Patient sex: F
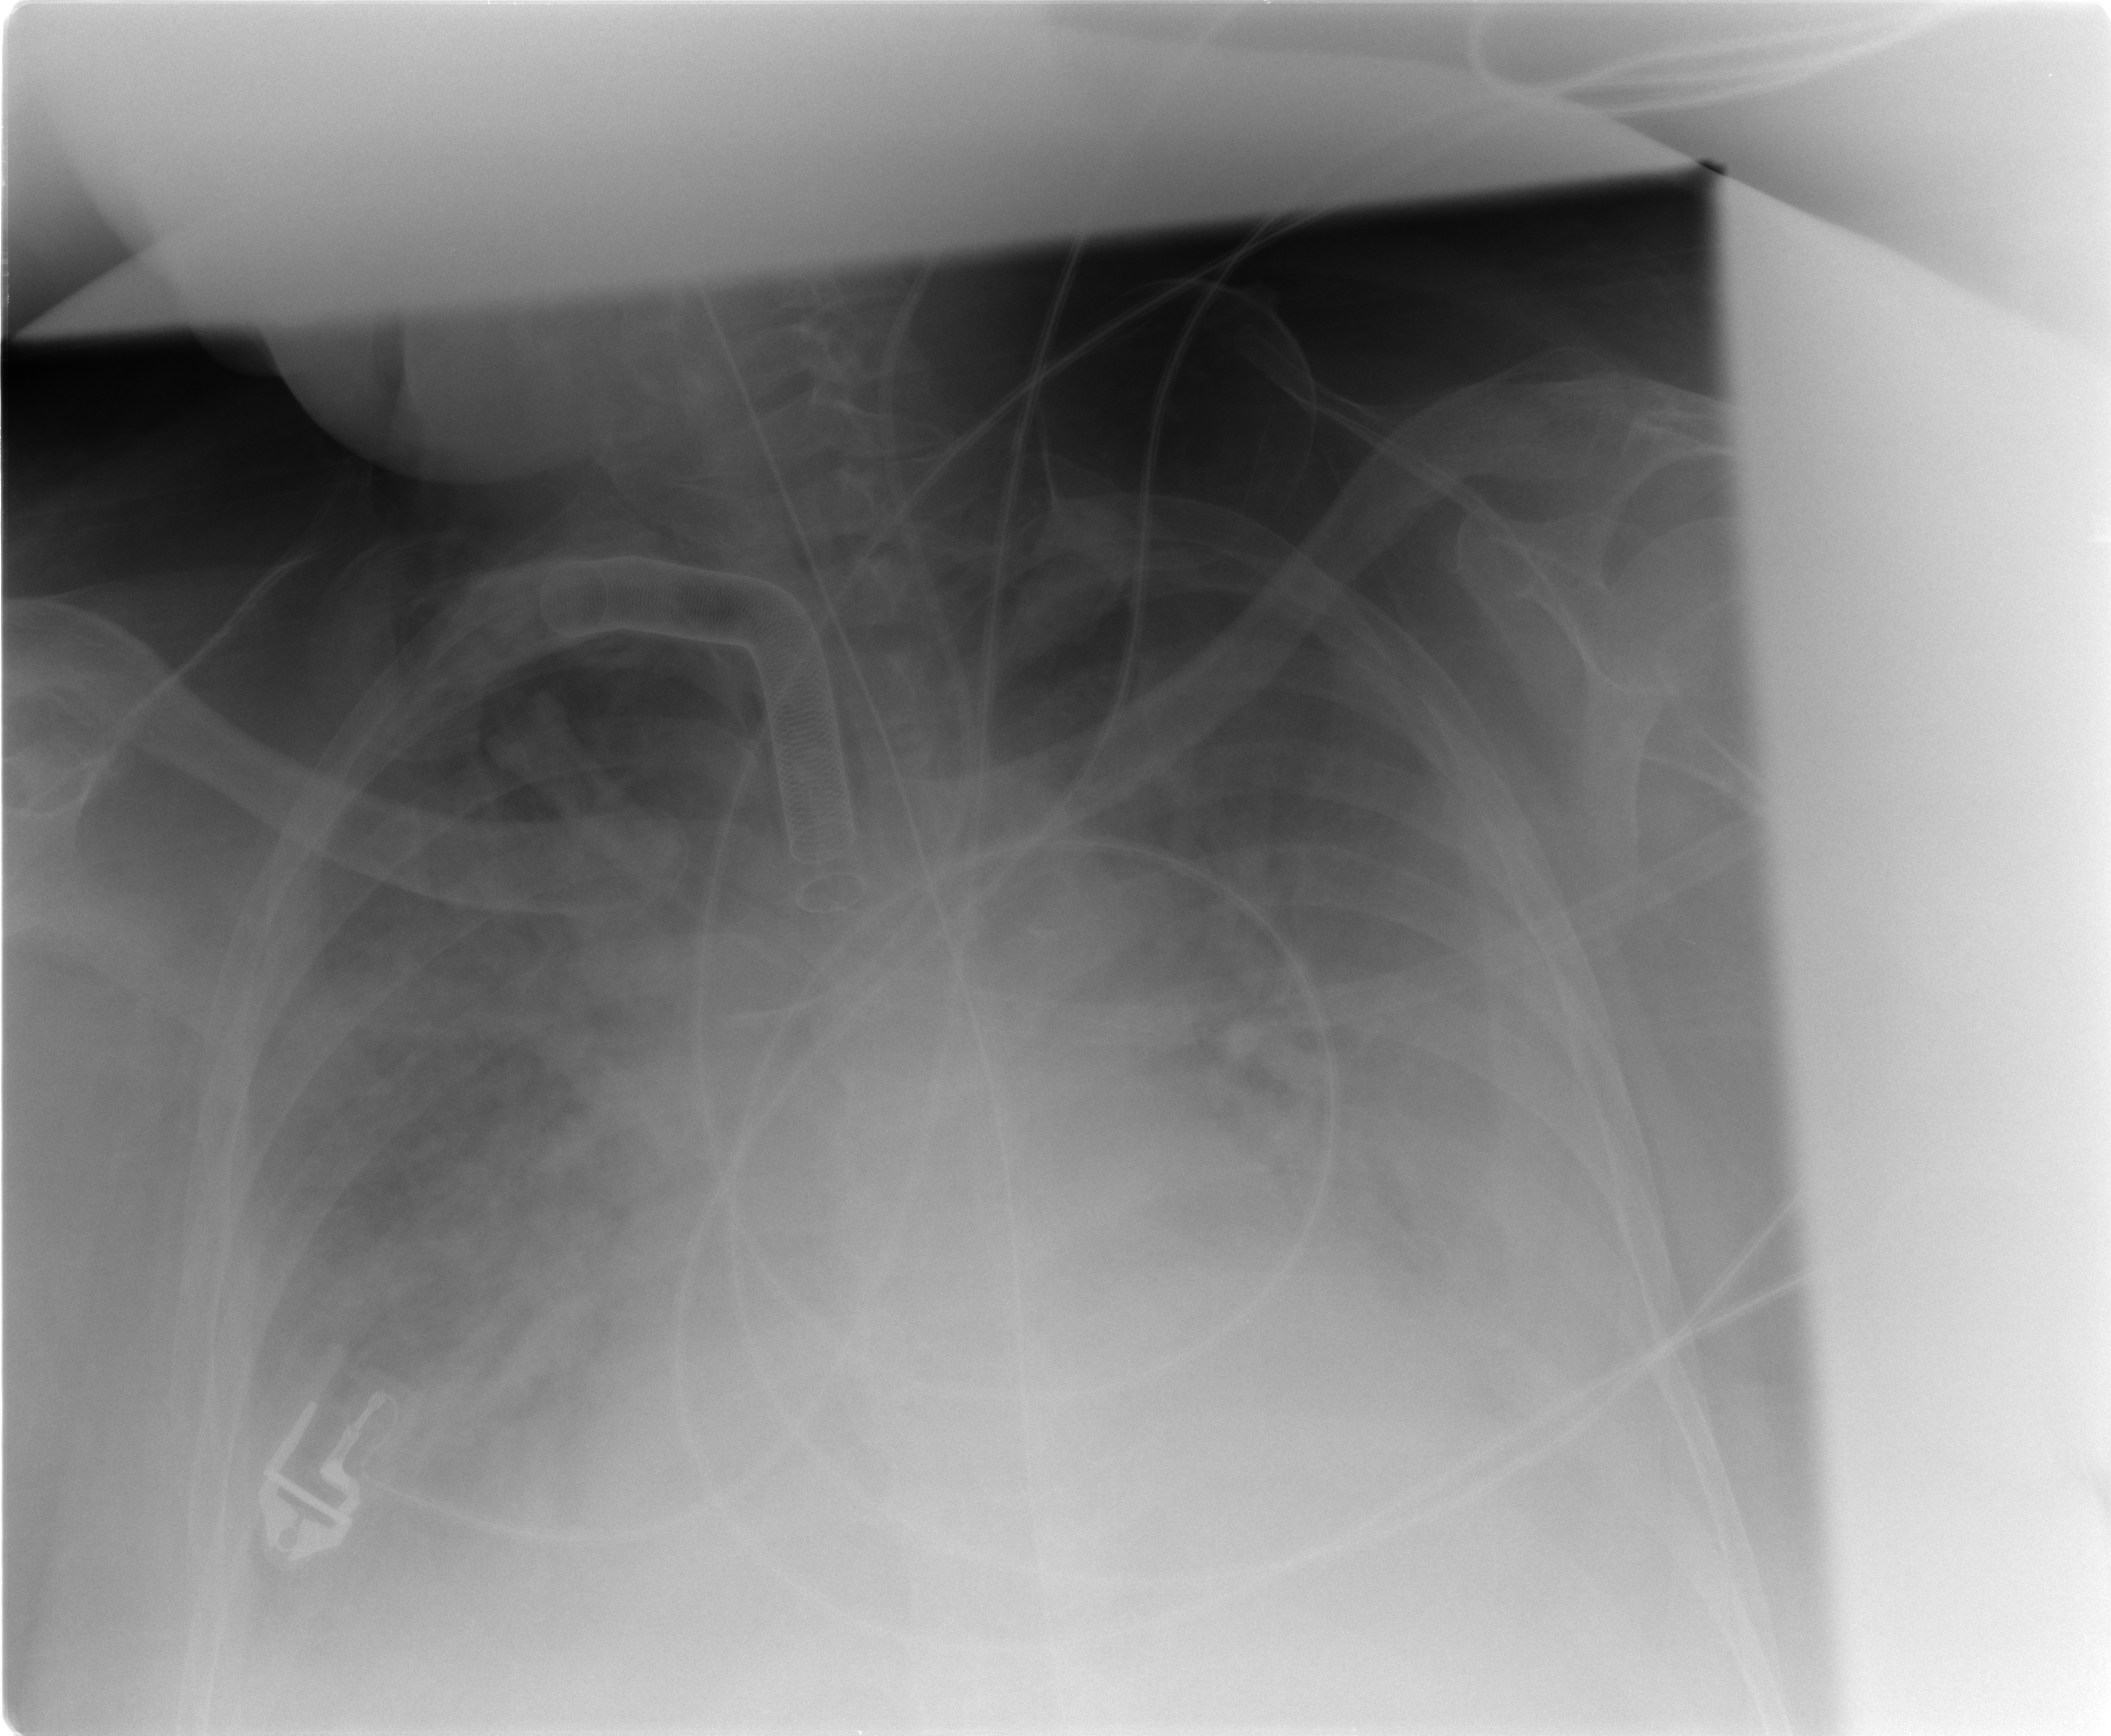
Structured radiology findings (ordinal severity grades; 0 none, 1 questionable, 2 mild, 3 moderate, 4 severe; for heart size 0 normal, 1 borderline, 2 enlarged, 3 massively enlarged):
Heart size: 3
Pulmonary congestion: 4
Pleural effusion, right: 3
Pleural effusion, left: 3
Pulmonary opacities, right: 3
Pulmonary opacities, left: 3
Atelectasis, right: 3
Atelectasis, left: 3